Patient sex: M
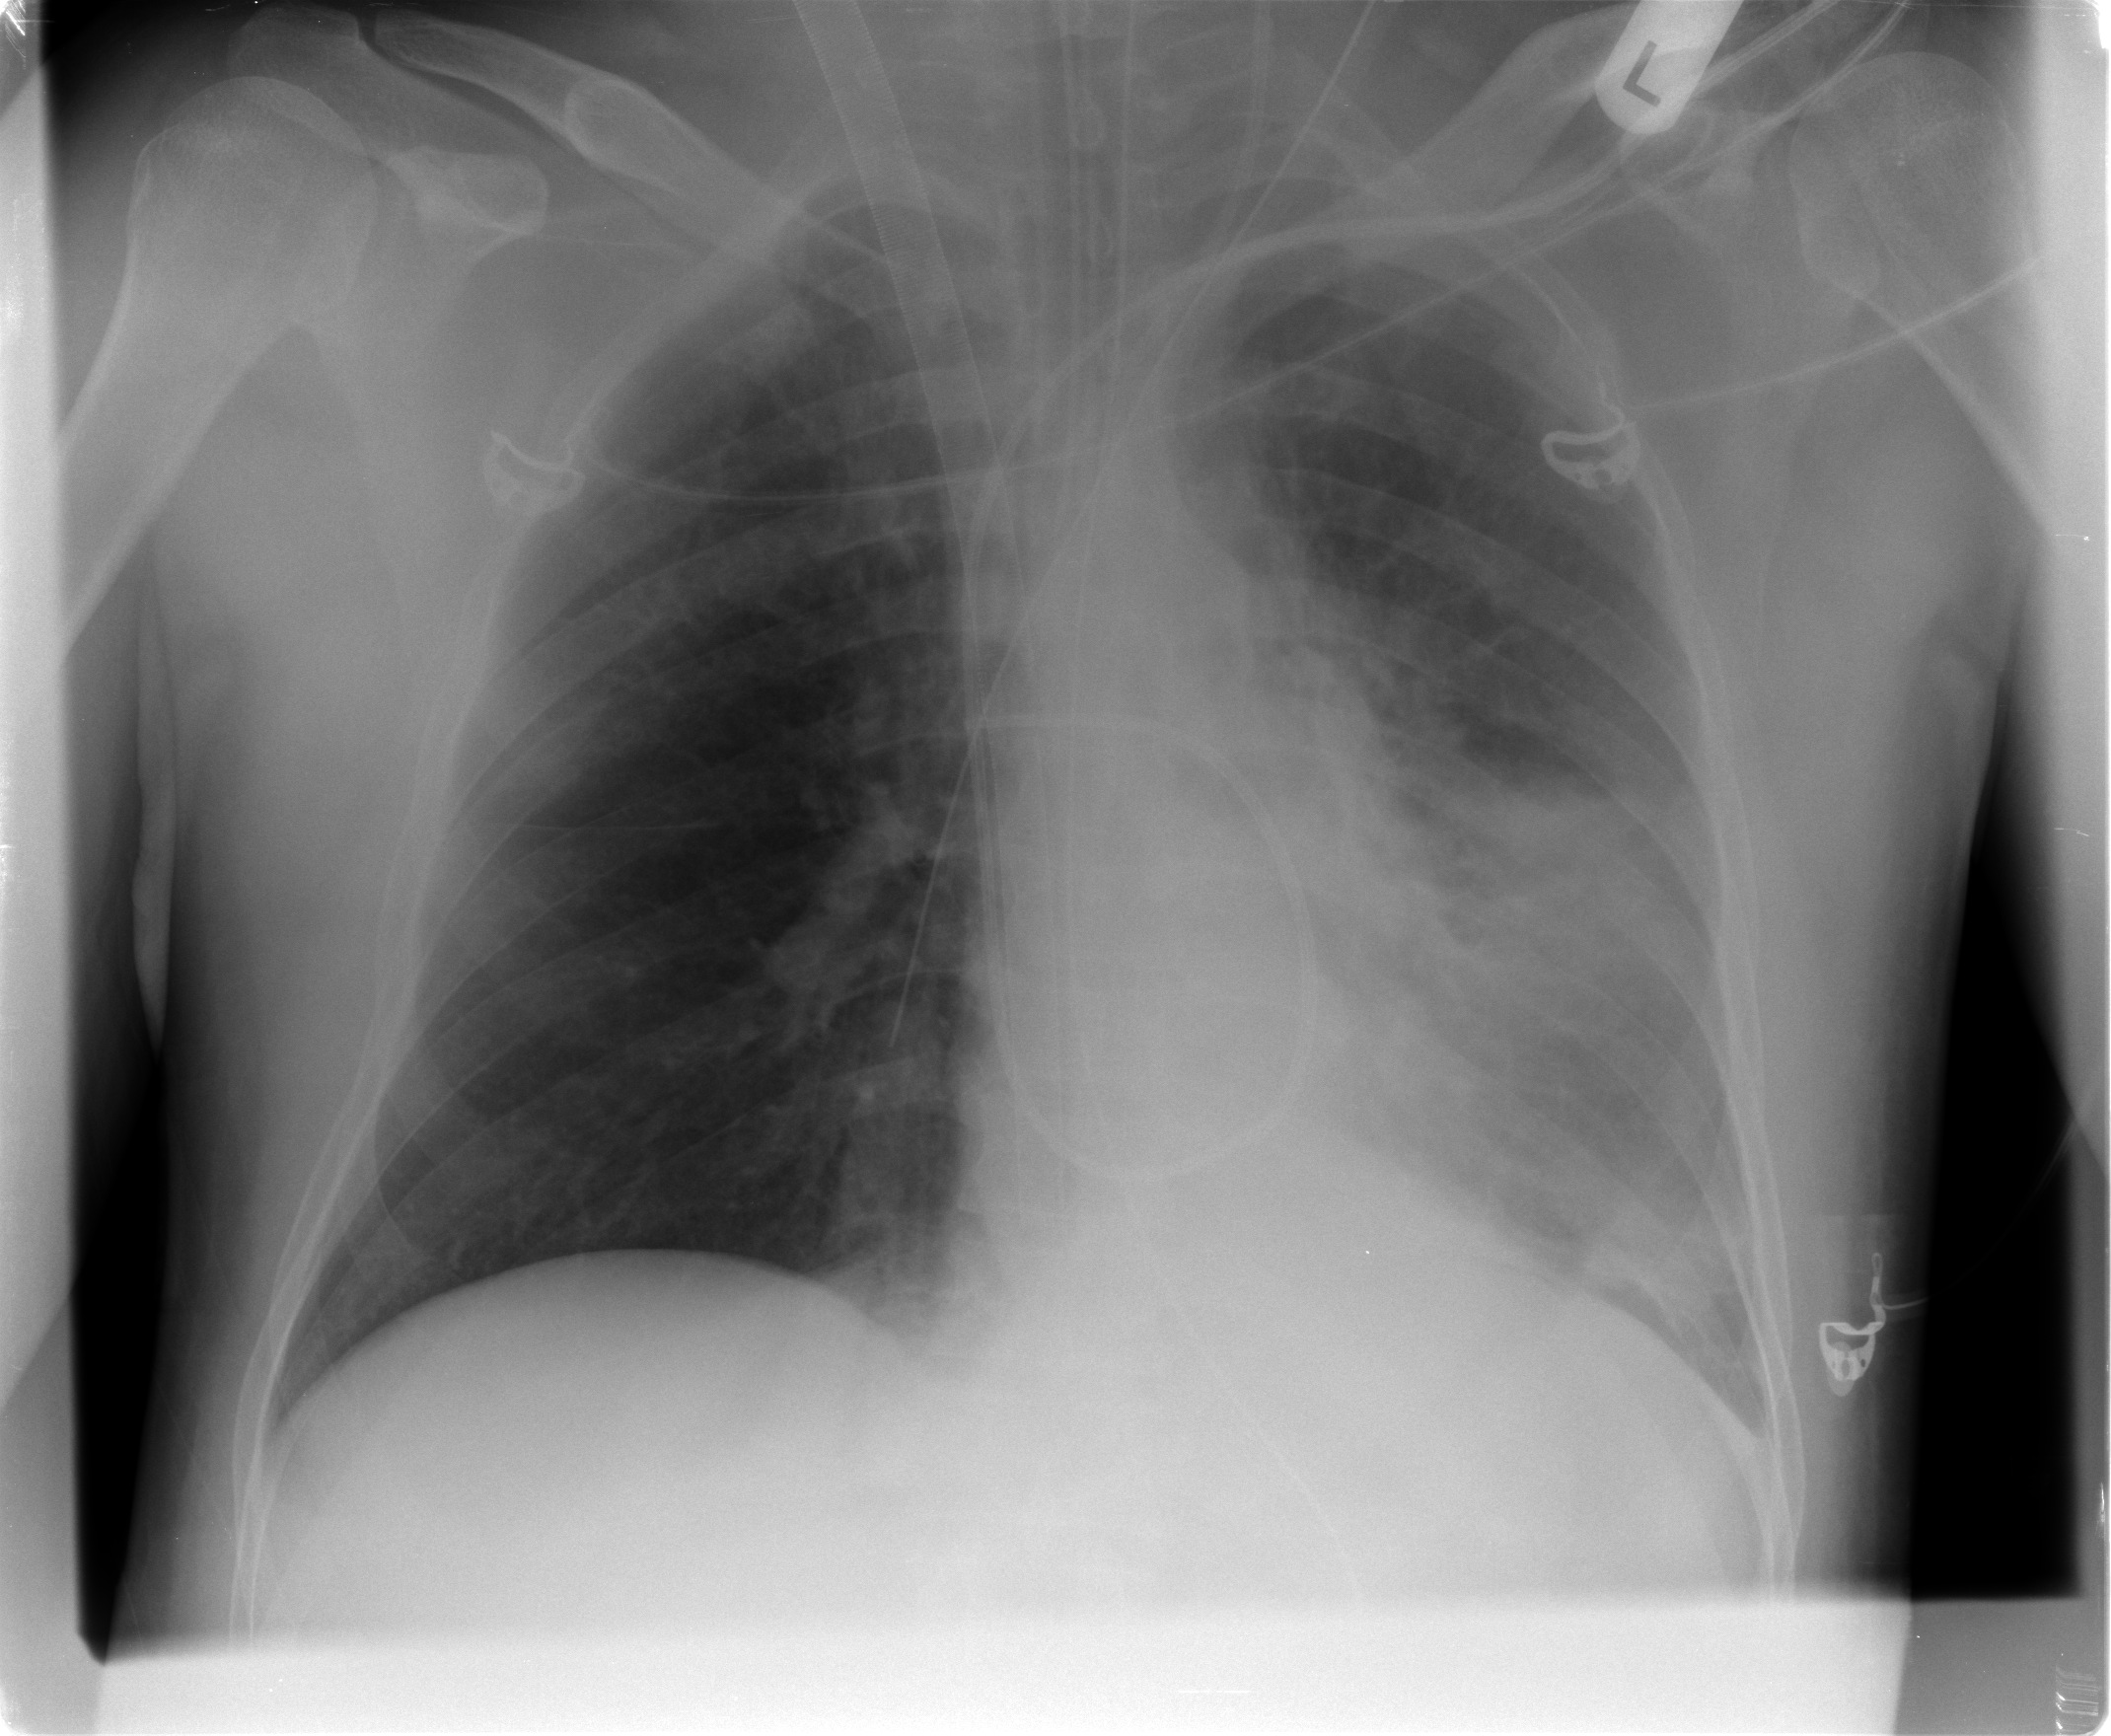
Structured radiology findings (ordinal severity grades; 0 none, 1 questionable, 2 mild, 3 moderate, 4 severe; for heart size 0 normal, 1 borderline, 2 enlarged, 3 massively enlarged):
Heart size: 0
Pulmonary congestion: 2
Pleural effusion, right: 0
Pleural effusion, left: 2
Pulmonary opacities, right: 0
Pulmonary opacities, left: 2
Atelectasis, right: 0
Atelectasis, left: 3